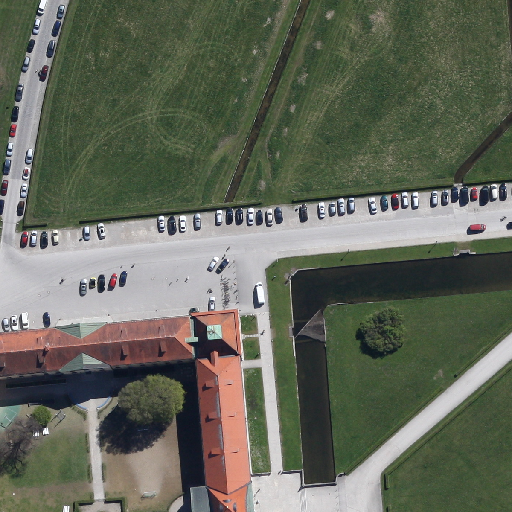
Referring expression: van